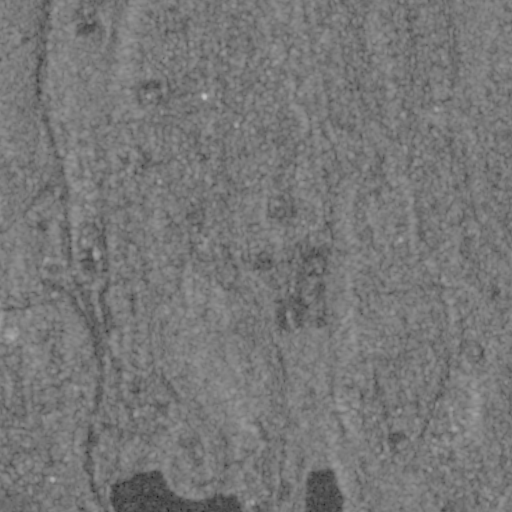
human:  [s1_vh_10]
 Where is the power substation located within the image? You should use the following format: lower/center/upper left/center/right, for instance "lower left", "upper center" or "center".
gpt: The power substation is located in the lower right of the image.
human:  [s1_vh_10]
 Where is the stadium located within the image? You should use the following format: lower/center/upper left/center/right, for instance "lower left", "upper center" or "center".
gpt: The stadium is located in the center of the image.
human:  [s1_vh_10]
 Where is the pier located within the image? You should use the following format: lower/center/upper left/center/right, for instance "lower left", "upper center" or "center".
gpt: The pier is located in the lower left of the image.
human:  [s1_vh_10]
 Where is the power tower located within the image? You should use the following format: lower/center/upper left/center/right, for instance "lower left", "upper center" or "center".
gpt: There is no power tower in the image.

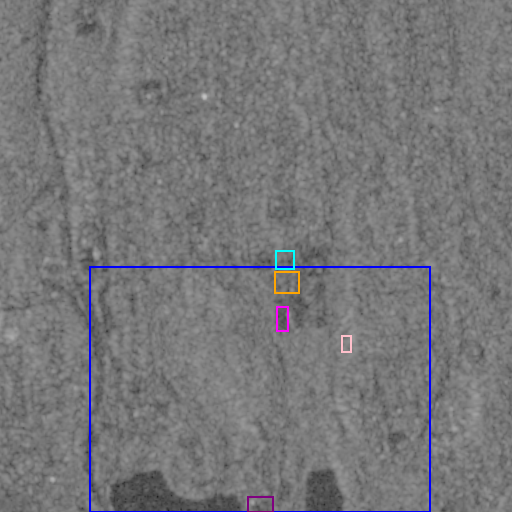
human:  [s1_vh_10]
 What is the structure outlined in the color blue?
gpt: The structure outlined in blue is a park.
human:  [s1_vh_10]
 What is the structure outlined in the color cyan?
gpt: The structure outlined in cyan is a parking lot.
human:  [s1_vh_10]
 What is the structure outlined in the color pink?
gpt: The structure outlined in pink is a power substation.
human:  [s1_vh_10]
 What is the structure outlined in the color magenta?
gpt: The structure outlined in magenta is a stadium.
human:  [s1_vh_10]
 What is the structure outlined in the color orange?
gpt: The structure outlined in orange is a building.
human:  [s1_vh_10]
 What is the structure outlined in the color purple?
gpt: The structure outlined in purple is a road.
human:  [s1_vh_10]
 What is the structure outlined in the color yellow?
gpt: There is no yellow outline.